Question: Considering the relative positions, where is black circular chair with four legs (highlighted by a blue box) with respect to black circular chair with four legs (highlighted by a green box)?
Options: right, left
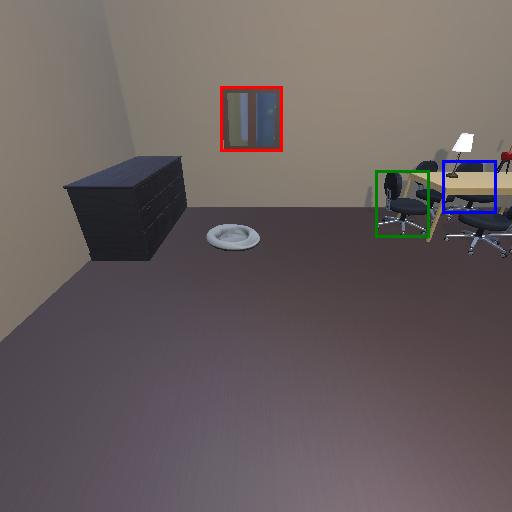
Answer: right